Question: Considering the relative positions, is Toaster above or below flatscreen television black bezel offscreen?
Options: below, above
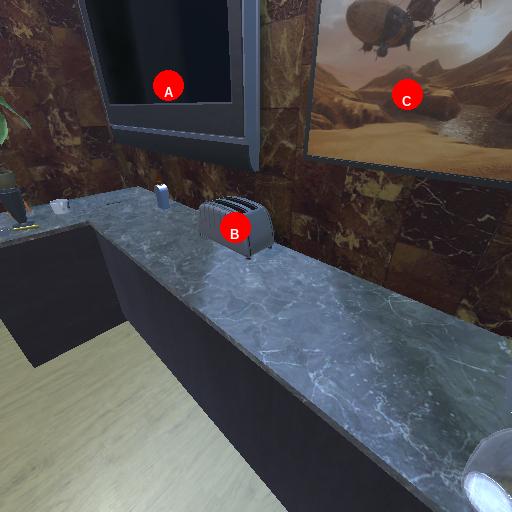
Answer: below